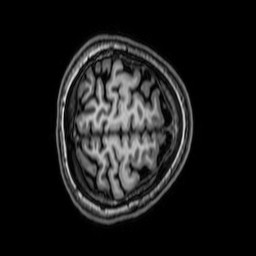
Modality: T1w
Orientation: axial
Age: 23
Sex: female